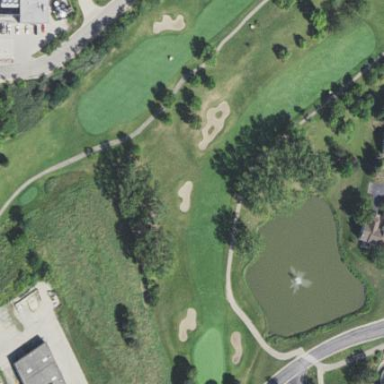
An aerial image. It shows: Golf fairway surrounded by grass.